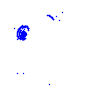
Particle: pion